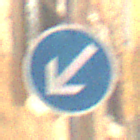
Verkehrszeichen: VorgeschriebeneVorbeifahrtLinks
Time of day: Midday
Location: Outdoor (Urban)
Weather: Clear
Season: NotSpecified
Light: Natural